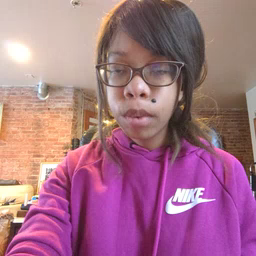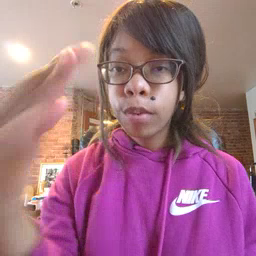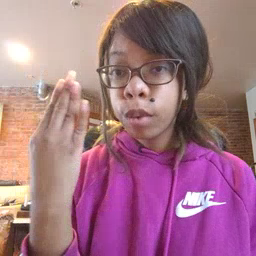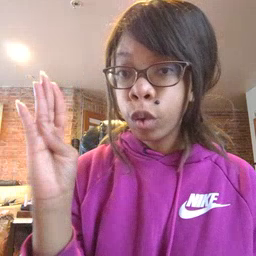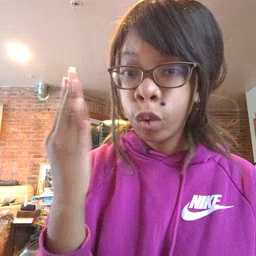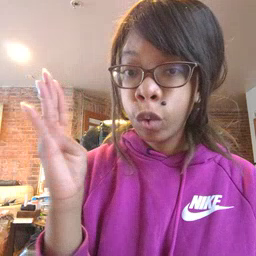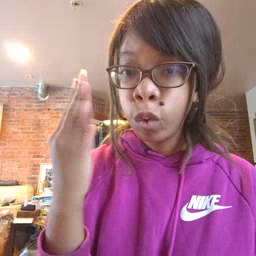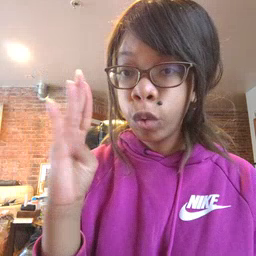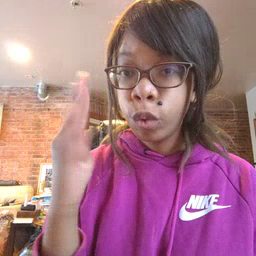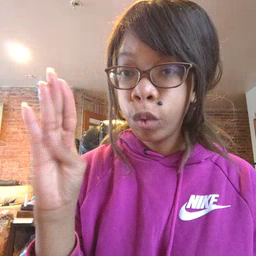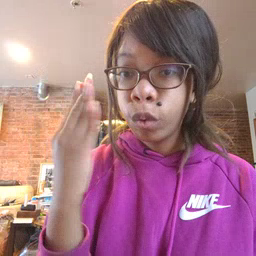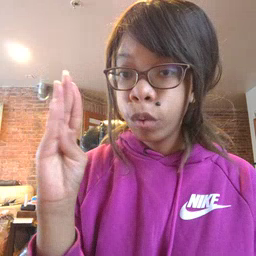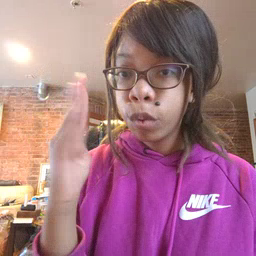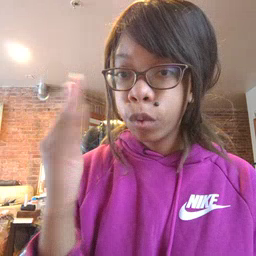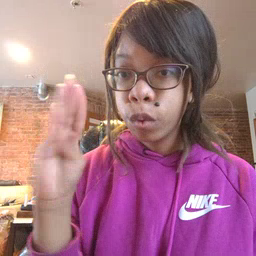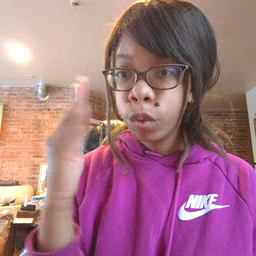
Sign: blue